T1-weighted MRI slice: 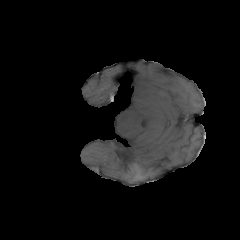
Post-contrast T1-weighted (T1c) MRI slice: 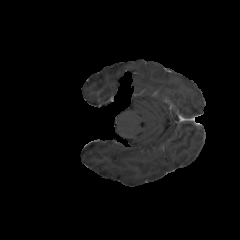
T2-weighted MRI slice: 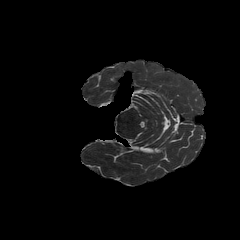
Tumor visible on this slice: no